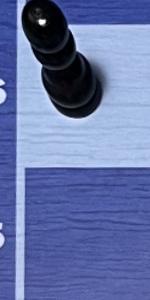
Label: Empty